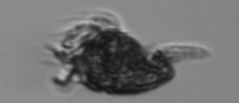
Label: Tontonia_appendiculariformis